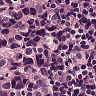
Metastatic tissue present: yes